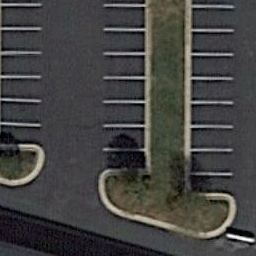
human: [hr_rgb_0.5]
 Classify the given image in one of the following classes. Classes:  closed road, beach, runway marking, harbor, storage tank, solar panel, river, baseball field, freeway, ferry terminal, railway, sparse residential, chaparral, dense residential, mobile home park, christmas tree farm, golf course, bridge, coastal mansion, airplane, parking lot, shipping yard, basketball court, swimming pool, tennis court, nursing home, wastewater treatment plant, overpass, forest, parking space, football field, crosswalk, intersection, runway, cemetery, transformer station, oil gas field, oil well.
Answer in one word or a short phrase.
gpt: parking space